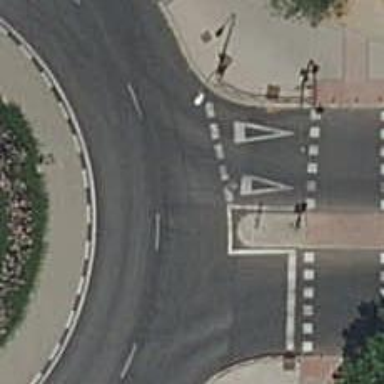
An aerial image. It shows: Road with "give way" sign.